Question: I am trying RaphaelJS for drawing graph theory style graphs. For example:

While it is easy to create circles/nodes in RaphaelJS, I haven't figured out how to associate each node with a label (and having the label inside each node).
Is this feasible with RaphaelJS?
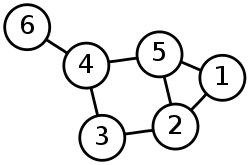
Answer: I'd write a little bit of code to manage a series of such nodes using default styles, allowing for overrides as desired.
'''
// "Constructor" -- accepts a Raphael paper to use as background object and default values for node radius, node style, and label style.
function NodeManager( paper, node_radius, node_style, label_style )
{
this.paper = paper;
this.nodes = {};
this.node_radius = node_radius || 24;
this.node_style = node_style || { fill: 'white', stroke: 'black', 'stroke-width': 3 };
this.label_style = label_style || { fill: 'black', stroke: 'none', 'font-family': 'Arial,Helvetica,sans-serif', 'font-size': 32, 'font-weight': 600 };
}
// Add a node to the paper.
// Code is an arbitrary or symbolic name;
// x and y are the coordinates the node is centered on;
// label is the node's textual content (no clipping is performed, so be careful!);
// node_radius, node_style, and label_style are optional, and can be used to override the appearance of this node.
NodeManager.prototype.addNode = function addNode( code, x, y, label, node_radius, node_style, label_style )
{
var node = this.paper.circle( x, y, node_radius || this.node_radius ).attr( node_style || this.node_style );
var label_object = this.paper.text( x, y, label ).attr( label_style || this.label_style );
this.nodes[code] =
{
x: x,
y: y,
r: node_radius || this.node_radius,
node: node,
label: label_object
};
}
// Connect the nodes corresponding to the two given codes. connection_style can be used to override the appearance of the connective link, but the default node_style will be used if it isn't specified.
NodeManager.prototype.connectNodes = function connectNodes( code1, code2, connection_style )
{
var angle = Math.atan2(this.nodes[code2].y - this.nodes[code1].y, this.nodes[code2].x - this.nodes[code1].x ); // this will be the angle from point to point
var inverse_angle = angle + Math.PI;
ox1 = this.nodes[code1].x + Math.cos( angle ) * this.nodes[code1].r;
oy1 = this.nodes[code1].y + Math.sin( angle ) * this.nodes[code1].r;
ox2 = this.nodes[code2].x + Math.cos( inverse_angle ) * this.nodes[code2].r;
oy2 = this.nodes[code2].y + Math.sin( inverse_angle ) * this.nodes[code2].r;
var pathstr = "M" + ox1 + "," + oy1 + " L" + ox2 + "," + oy2;
var path = this.paper.path( pathstr ).attr( connection_style || this.node_style );
}
'''
Check out <URL> to see a little example of the results.